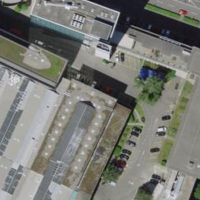
EUNIS habitat code: 54
Species observed at this site:
Macroglossum stellatarum